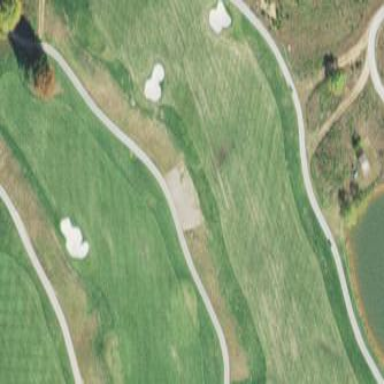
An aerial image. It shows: Grassy area designated as golf fairway.